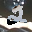
Label: 2